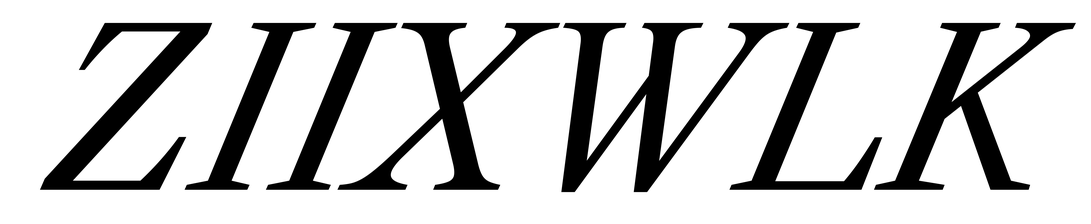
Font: LibreCaslonText-Italic_Italic